Current action and preconditions to check: trajectory_clear

Your task: For each precondition in the list above, predict whether it will hold at this action.

Consider the current scene as observed from the mobile robot's camera, and analyze the predicted future states of all dynamic agents (e.g., people, animals, vehicles, or any moving entities) within the NEXT SECOND.

IMPORTANT: Only answer "very likely" if you are absolutely certain—based on strong, clear evidence—that a dynamic agent will violate the precondition in the predicted future state. Do NOT answer "very likely" for unlikely, ambiguous, or low-probability risks.

Ask yourself for each precondition: Is there a high probability, with clear and convincing evidence, that the predicted future states of any dynamic agent will interfere with the predicted future state of the currently executing action within the NEXT SECOND, causing that precondition to fail?

Assess the risk level based on these predictions. Use "likely" or "very likely" if motions create a clear risk of interference.

Use "neutral" or "improbable" if agents are nearby but their predicted paths are clearly diverging or non-conflicting.

Failure Risk Categories: "very improbable", "improbable", "neutral", "likely", "very likely"

Answer Format: Output ONLY the probability_of_failure value from these categories: "very improbable", "improbable", "neutral", "likely", "very likely"

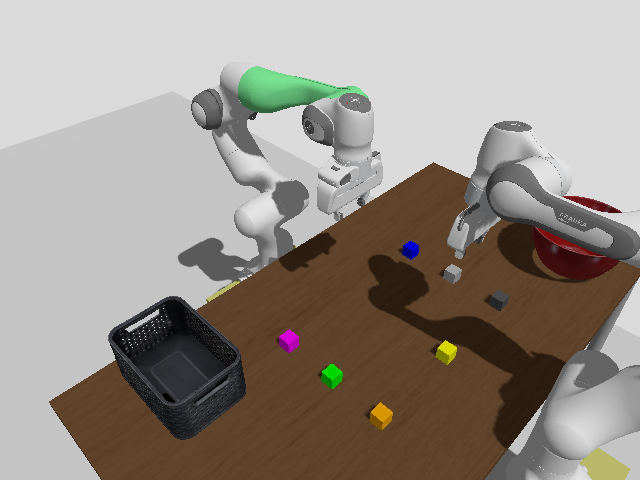

Answer: very improbable